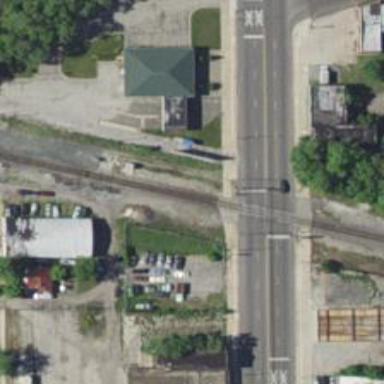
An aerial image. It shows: Railway crossing.